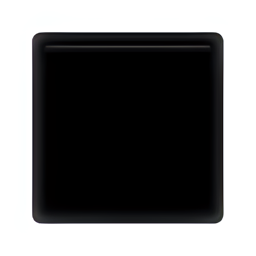
Name: black medium square
Emoji: ◼
Group: Symbols
Sub-group: geometric